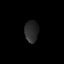
Tissue: skin
Cell type: Epithelial cells
Senescence score: 0.1748
Nuclear area (px): 291
Mean DAPI intensity: 40.296